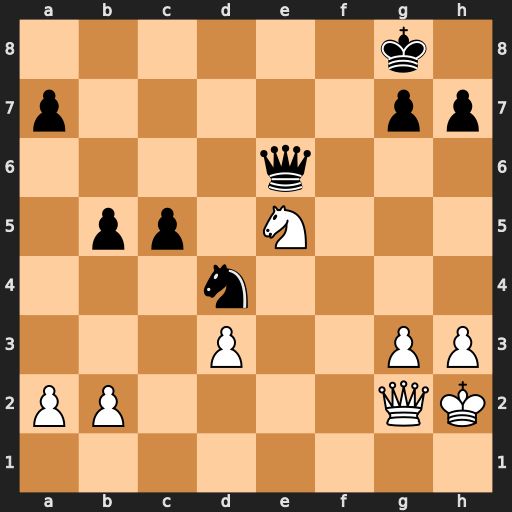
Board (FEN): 6k1/p5pp/4q3/1pp1N3/3n4/3P2PP/PP4QK/8
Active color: w
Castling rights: -
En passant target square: -
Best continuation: Qa8+ Qe8 Qxe8#